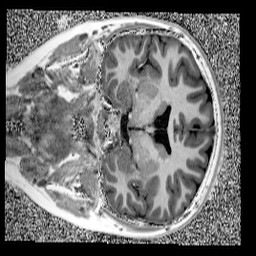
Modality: UNIT1
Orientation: coronal
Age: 10
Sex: male
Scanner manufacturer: siemens
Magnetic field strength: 3 T
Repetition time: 4 s
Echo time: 0.00303 s